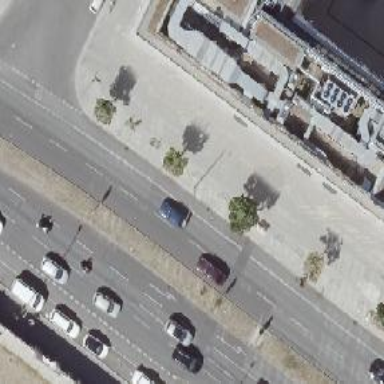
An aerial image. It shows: Secondary road with asphalt surface. It is dual carriageway with kerb separating the cycleway on the right side.